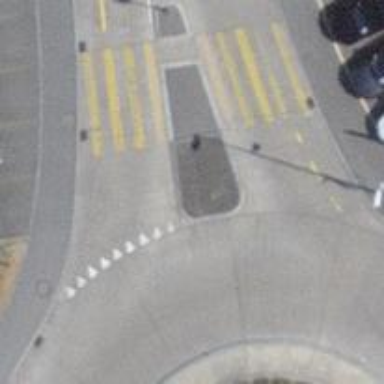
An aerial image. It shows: Road with "give way" sign.